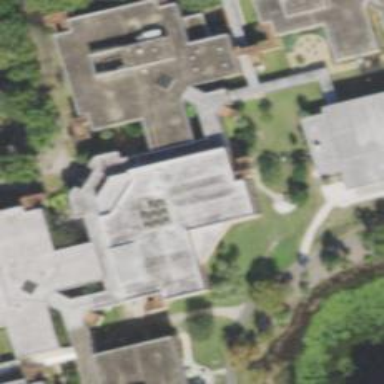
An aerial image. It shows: College building.